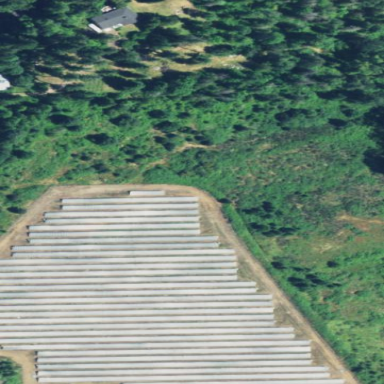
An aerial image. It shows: Solar power plant enclosed by fence. The plant generates electricity using photovoltaic technology.